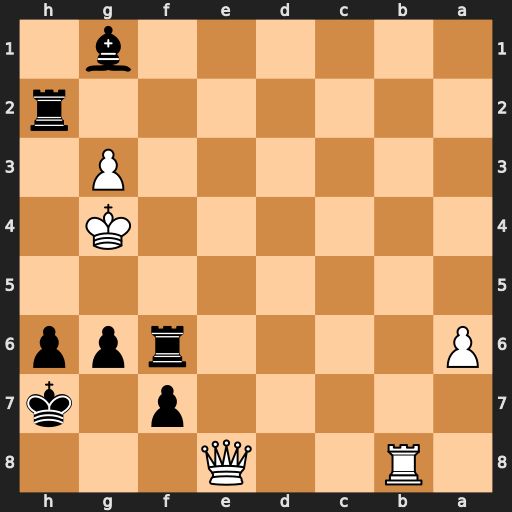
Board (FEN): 1R2Q3/5p1k/P4rpp/8/6K1/6P1/7r/6b1
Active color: b
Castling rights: -
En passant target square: -
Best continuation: h5+ Kg5 Rf5#